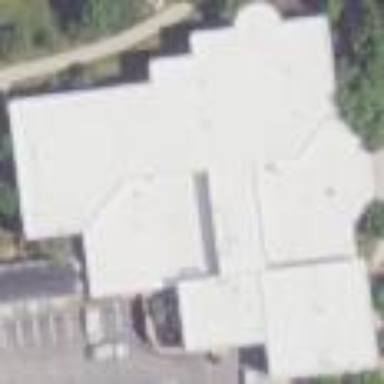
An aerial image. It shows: Library building.